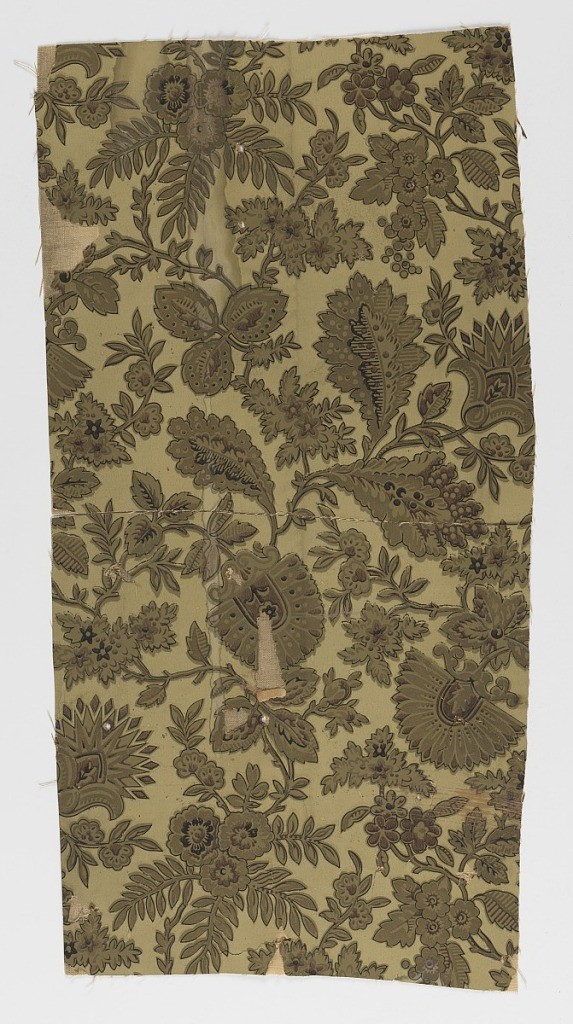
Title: Sidewall - fragment
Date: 1870–90
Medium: Machine printed on machine-made paper
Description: Aesthetic-style design, imitating textile. Many small pieces of same wallpaper design, most lined on fabric.